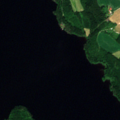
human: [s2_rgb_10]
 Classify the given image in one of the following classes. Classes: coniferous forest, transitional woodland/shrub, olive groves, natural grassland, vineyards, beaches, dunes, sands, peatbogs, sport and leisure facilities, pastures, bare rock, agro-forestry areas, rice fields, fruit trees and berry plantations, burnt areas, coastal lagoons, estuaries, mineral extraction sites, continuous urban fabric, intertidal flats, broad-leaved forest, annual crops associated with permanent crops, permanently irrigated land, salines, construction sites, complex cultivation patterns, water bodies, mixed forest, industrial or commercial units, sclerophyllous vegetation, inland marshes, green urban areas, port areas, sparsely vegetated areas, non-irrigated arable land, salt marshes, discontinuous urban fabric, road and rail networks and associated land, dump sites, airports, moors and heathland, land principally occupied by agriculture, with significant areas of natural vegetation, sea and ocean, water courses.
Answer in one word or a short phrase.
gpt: land principally occupied by agriculture, with significant areas of natural vegetation, coniferous forest, mixed forest, water bodies